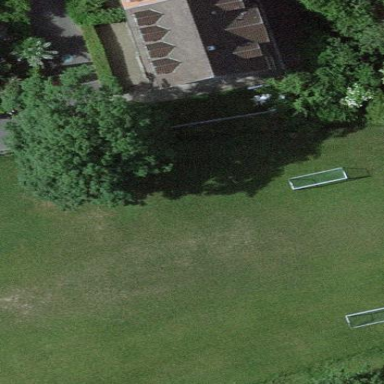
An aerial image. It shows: Soccer pitch for outdoor sports and leisure activities.